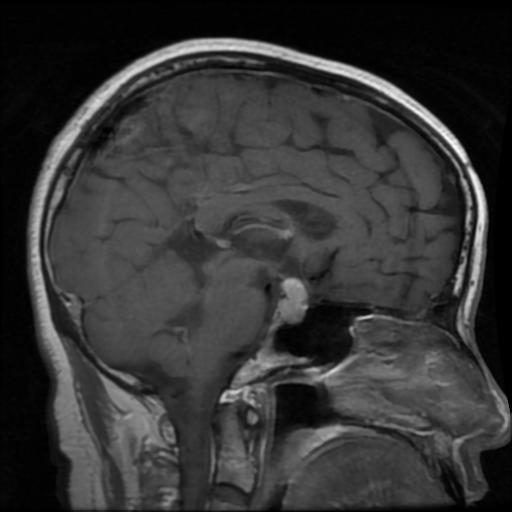
Label: pituitary